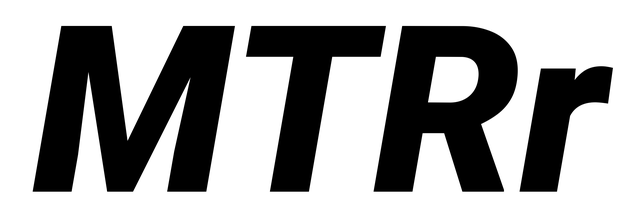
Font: Roboto-Italic_Black_Italic